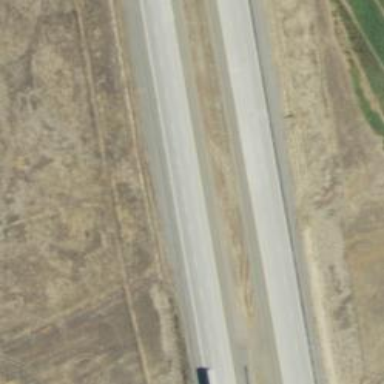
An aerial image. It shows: Motorway.